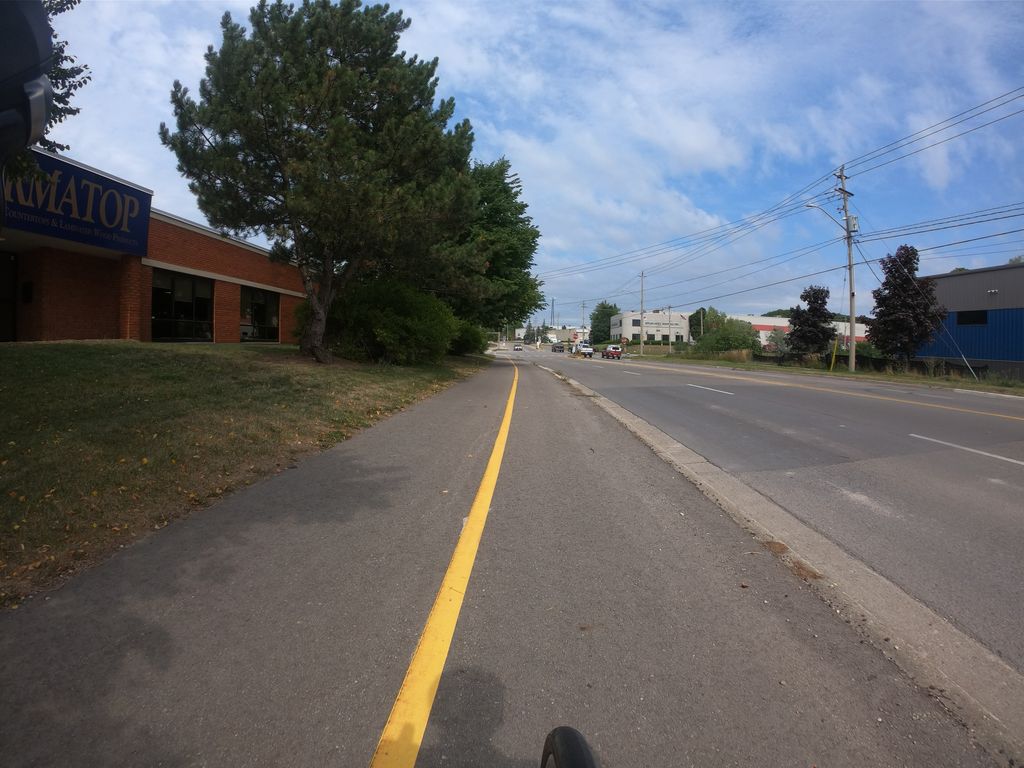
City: kitchener-waterloo